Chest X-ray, PA view. Patient: 29 years old, sex M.
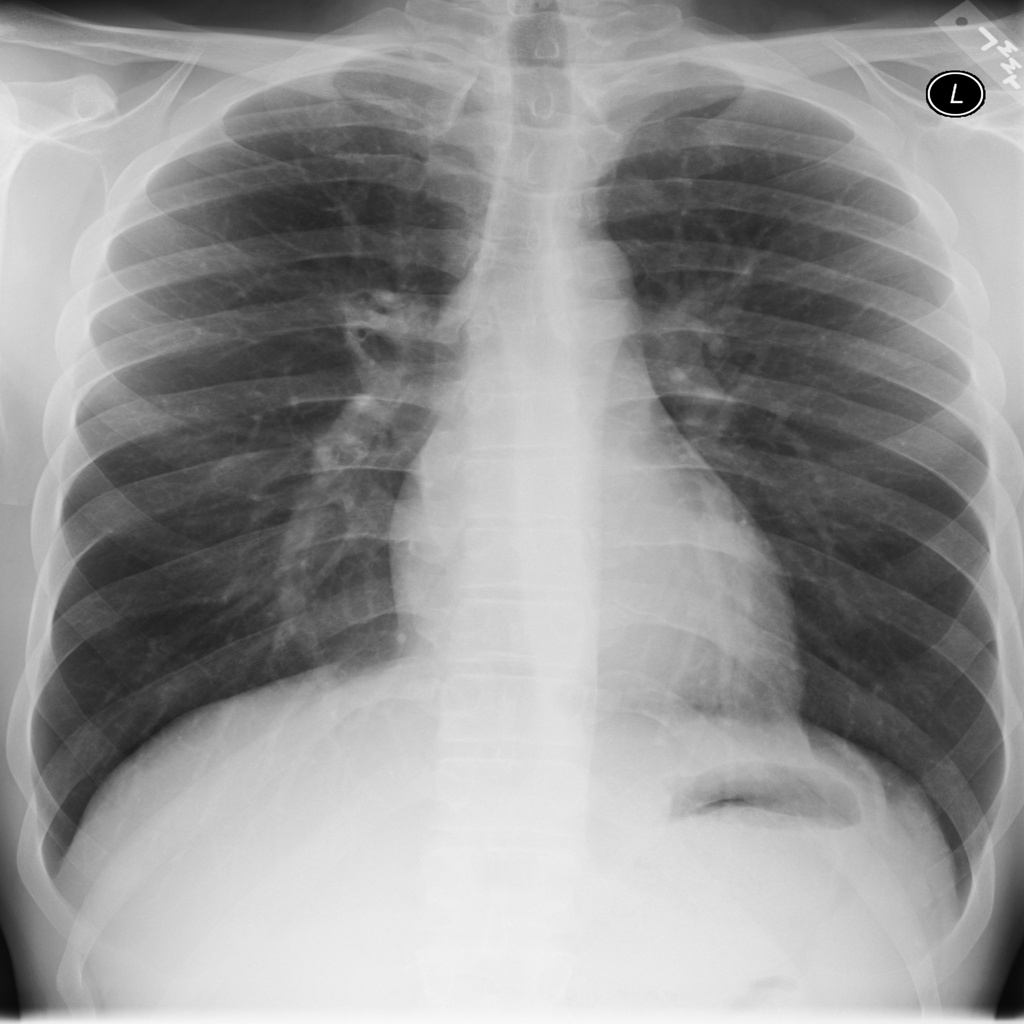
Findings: No Finding